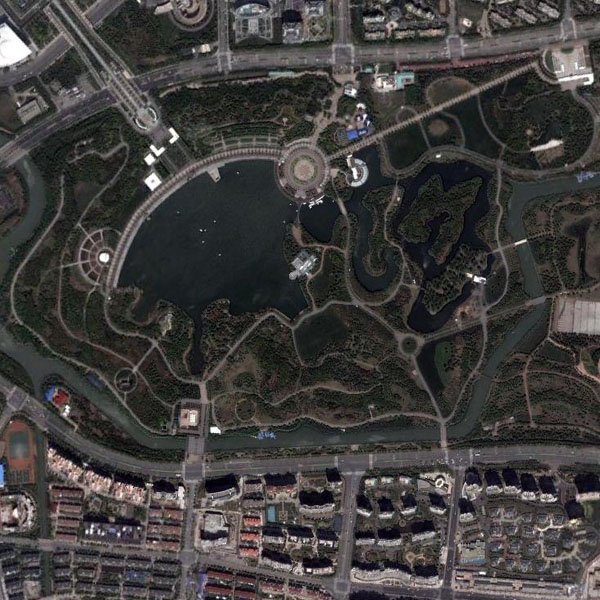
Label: Park